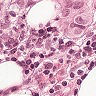
Metastatic tissue present: yes